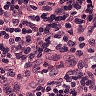
Metastatic tissue present: no